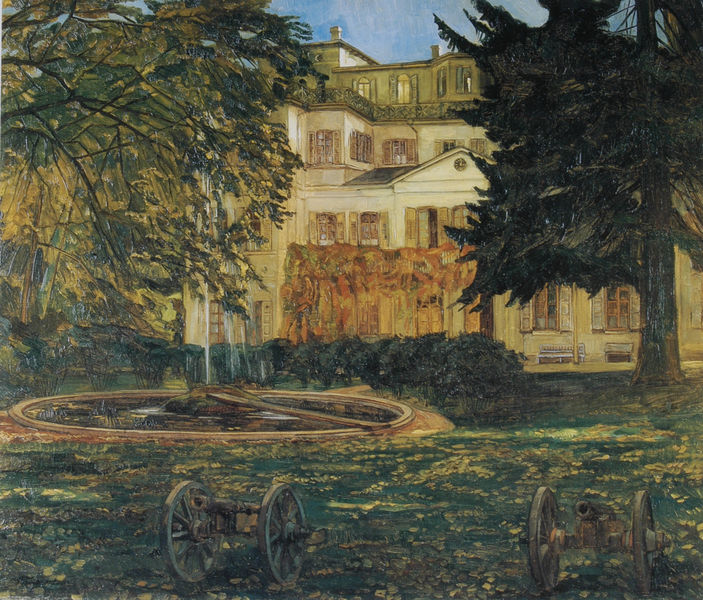
Titel: Schloß Hemsbach mit Springbrunnen und Kanonen
Künstler: Heinrich Wilhelm Trübner
Standort: Freiburg i. B.
Institution: Augustinermuseum
Schlagwörter: baum, blau, blätter, gemälde, himmel, laub, schatten, wasser, wolken, bäume, gelb, grün, impressionismus, landschaft, ocker, teich, äste, blumen, braun, bunt, fenster, licht, renoir, säulen, weiss, ölbild, dach, gebäude, gras, haus, park, parkanlage, rasen, schloss, wiese, malerei, alt, architektur, öl, ast, spiegelung, stamm, zweige, busch, büsche, sonne, blatt, pflanzen, wald, brunnen, fensterläden, kamin, karren, rund, räder, garten, springbrunnen, balkon, terrasse, farbig, sommer, fassade, italien, zwei, giebel, hecke, herbst, speichen, van gogh, bank, wagen, wagenrad, maler, uhr, geländer, frühling, grass, menschenleer, galerie, fensterladen, kanone, veranda, wohnhaus, corinth, palast, becken, brett, strahl, kreise, fichte, laubbaum, nadelbaum, tanne, ölmalerei, frieden, sonnig, liebermann, bänke, dreiecksgiebel, portal, villa, landschaftsbild, anwesen, portikus, renessance, geäst, reflektion, herrenhaus, achse, achsen, artillerie, ballustrade, doch, fontaine, fontäne, geschütz, geschütze, holzfenster, holzläden, kanon, kanona, kanonen, kanonenrohr, kellerfenster, löenzahn, occuli, oktober, porticus, rühr mich nicht an, schiess, september, srpingbrunnen, vielstöckig, wagenräder, wasserfontäne, wasserstrahl, weinlaub, wohngebäude, zeder, tympanon, schuss, dreieckgiebel, brunen, wannsee, grunewald